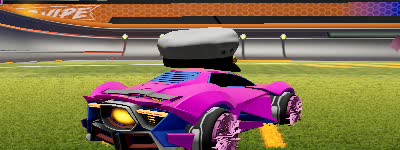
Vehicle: werewolf